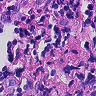
Metastatic tissue present: no